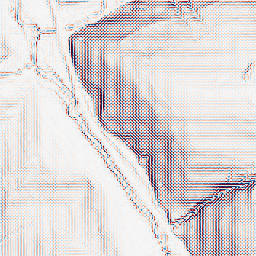
Category: wavelet
Decomposition family: wavelet_biorthogonal
Decomposition parameters: wavelet: bior1.3
level: 2
Upsampling method: edge_directed
Upsampling parameters: scale: 4
Upsampling scale: 4